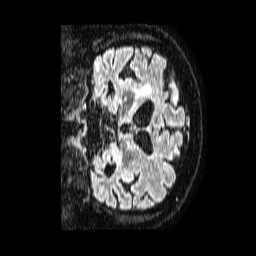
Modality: FLAIR
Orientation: coronal
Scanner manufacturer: philips
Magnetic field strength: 1.5 T
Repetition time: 4.8 s
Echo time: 0.3 s